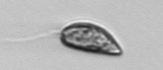
Label: Prorocentrum_triestinum